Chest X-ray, AP view. Patient: 40 years old, sex F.
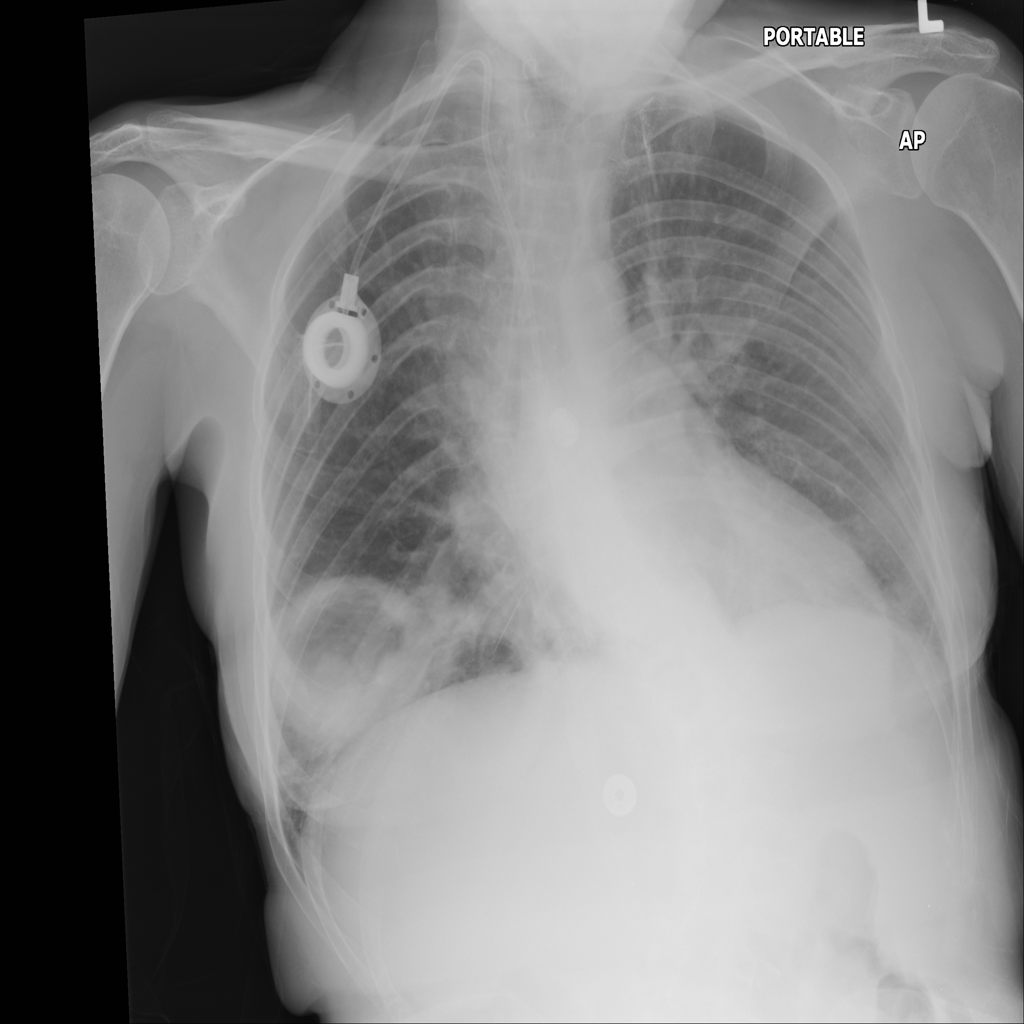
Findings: Infiltration